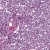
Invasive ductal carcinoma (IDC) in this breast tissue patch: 1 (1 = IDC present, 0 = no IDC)